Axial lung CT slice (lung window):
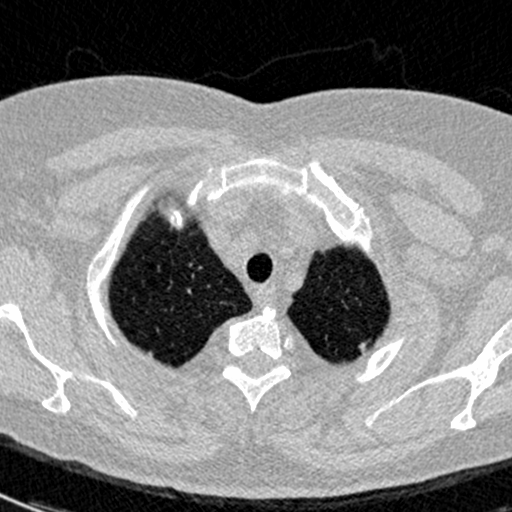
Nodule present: no